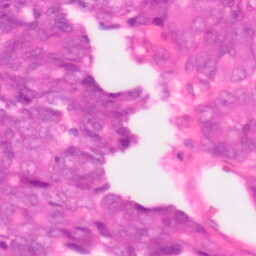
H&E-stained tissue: Colon